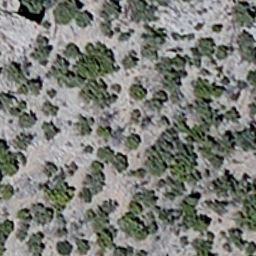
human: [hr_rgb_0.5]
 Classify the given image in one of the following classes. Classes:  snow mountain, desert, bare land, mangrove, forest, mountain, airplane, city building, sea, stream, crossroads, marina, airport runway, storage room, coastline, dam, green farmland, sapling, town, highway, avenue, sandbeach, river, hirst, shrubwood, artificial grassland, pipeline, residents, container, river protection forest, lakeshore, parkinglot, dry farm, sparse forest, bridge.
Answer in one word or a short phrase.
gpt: sparse forest